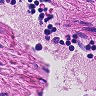
Metastatic tissue present: no